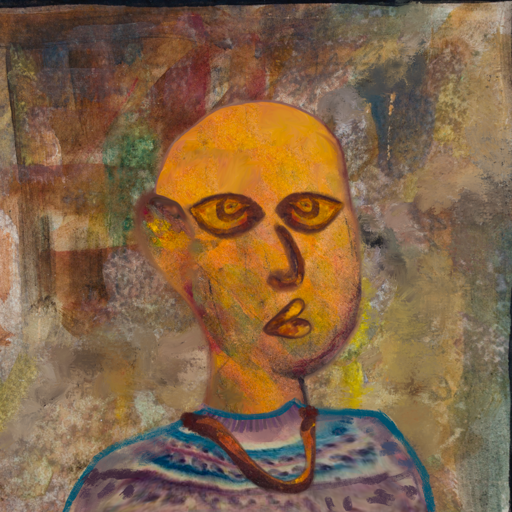
Background: Mosgoul, Head And Neck Side: Gypsy_Mother, Face Side: Comrade, Bust: HillGirl, Hair Side: Blank, Head Accessory: Blank, Second Necklace: Comrade, Necklace: Blank, Baby: Blank